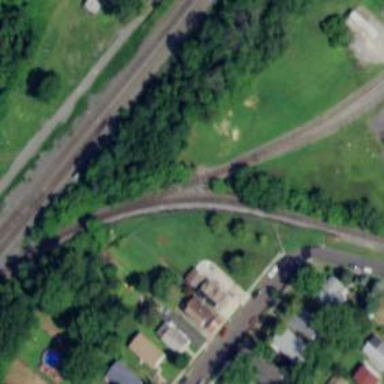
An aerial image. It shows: Rail spur service.